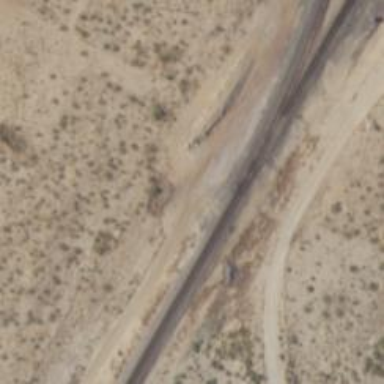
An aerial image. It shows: Railway track.